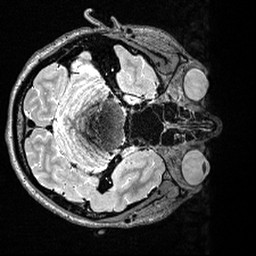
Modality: T2w
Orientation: axial
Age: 34
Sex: female